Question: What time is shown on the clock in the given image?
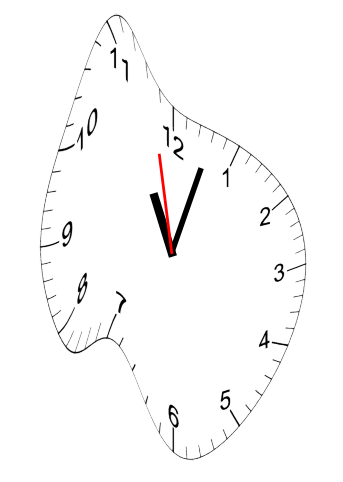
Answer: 11:02:58